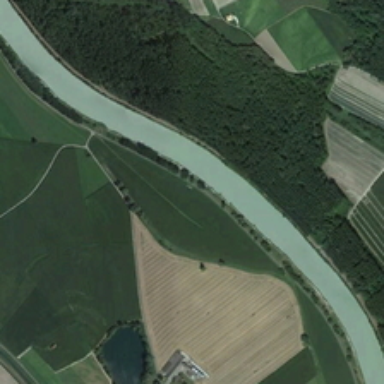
The river flows through the vast farmland .